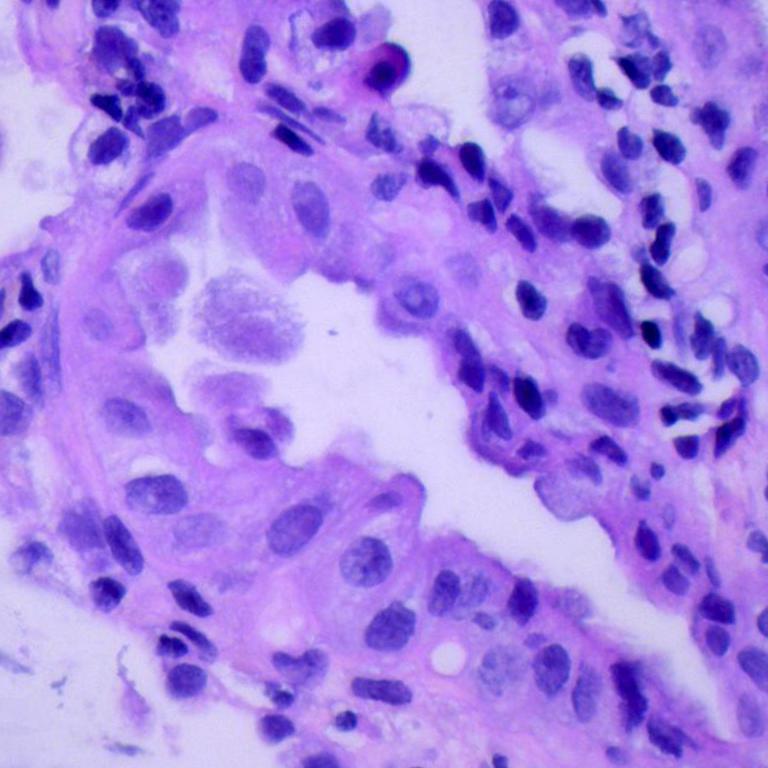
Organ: lung
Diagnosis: adenocarcinomas